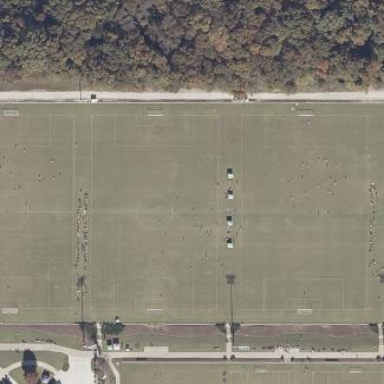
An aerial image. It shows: Soccer pitch for outdoor sports and leisure activities.